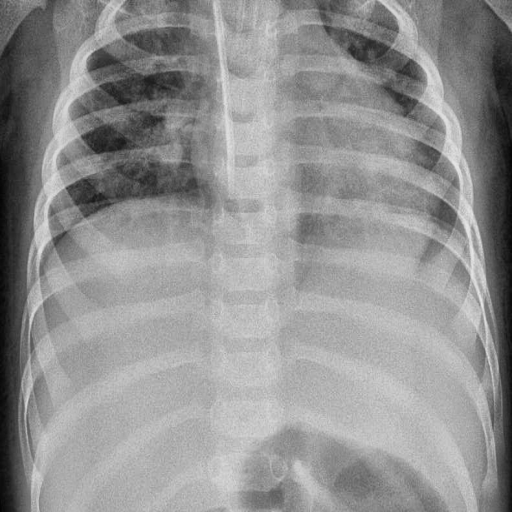
Finding: PNEUMONIA